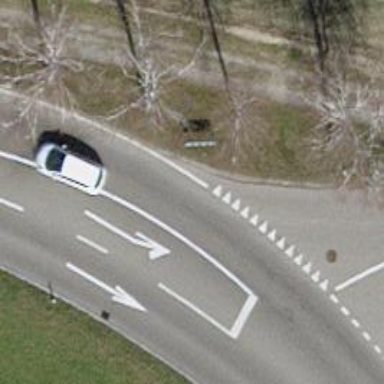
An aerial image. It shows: Secondary road with asphalt surface.